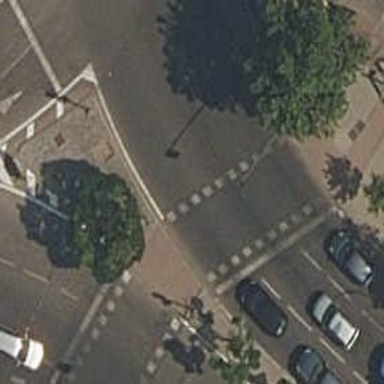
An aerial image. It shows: Crossing with traffic signals.